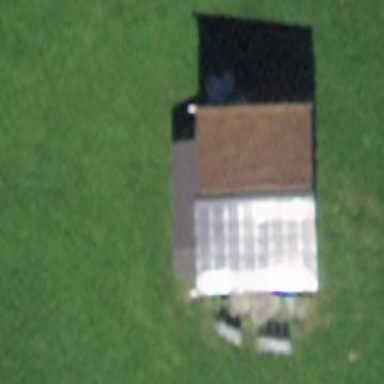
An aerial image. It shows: Barn.